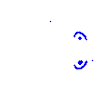
Particle: electron